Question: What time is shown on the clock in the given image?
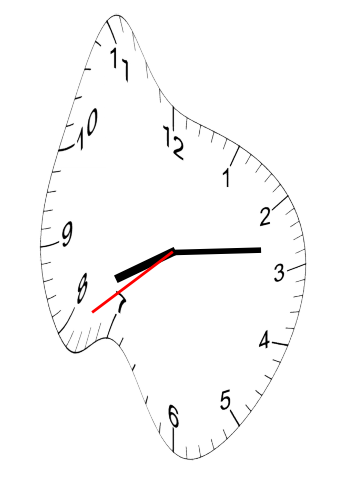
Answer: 08:13:39